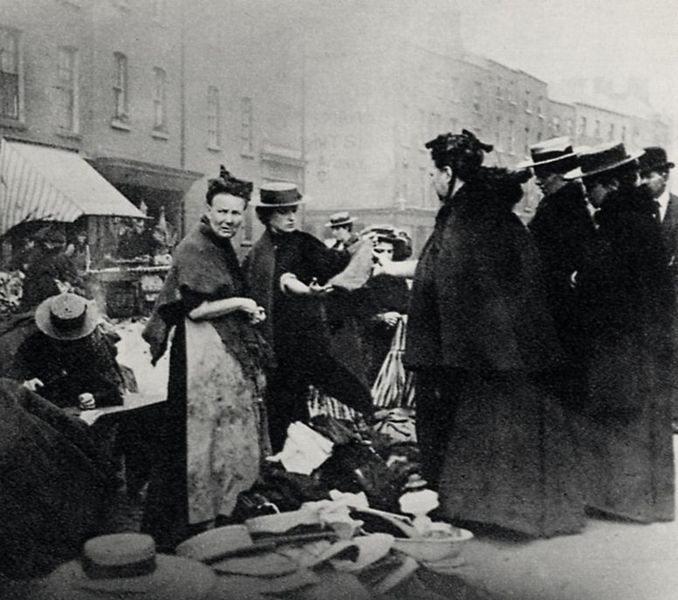
Titel: »Markt auf dem Pflaster«, St. Patrick Street, Dublin, bevor dieser Markt 1906 von der Gewerkschaft geschlossen wurde
Künstler: John Millington Synge
Standort: Dublin
Institution: The Board of Trinity College
Schlagwörter: gruppe, mann, umhang, frauen, menschen, sitzen, stadt, fenster, frankreich, hüte, schwarz, straße, haus, gespräch, haube, arm, kleidung, pelz, stehen, häuser, qualm, gewand, mantel, tücher, handel, schürze, fassade, nebel, laden, markt, krieg, cloaks, hat, people, white, window, women, black, dress, dresses, grey, group, ladies, old, skirt, table, windows, woman, strohhut, strohhüte, gestreift, picture, foto, fotografie, photographie, melone, verkauf, schwarzweiss, straßenszene, mäntel, schlange, stand, kauf, sad, smoke, frau, man, sky, building, house, german, houses, street, marktplatz, ribbon, usa, manteö, verkaufen, cape, black and white, shawl, coat, coats, hats, photo, town, victorian, outside, markise, city, square, buildings, häuserreihe, england, hut, war, apron, cloth, marktszene, stripes, fog, hande, market, standing, photograph, hut hüte, awning, suffragette, heavy, suffragetten, skirts, trade, stall, sale, sell, shopping, buying, selling, missmut, bowler hat, nazi, poverty, pollution, photograoh, problems, black and white photo, barter, tenement, blowler hat, coh, soot, famine, black and hwite, female merchant, powerty, suffragists, negotiating